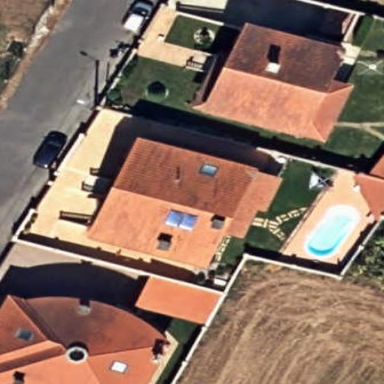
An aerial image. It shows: Gabled roof house.